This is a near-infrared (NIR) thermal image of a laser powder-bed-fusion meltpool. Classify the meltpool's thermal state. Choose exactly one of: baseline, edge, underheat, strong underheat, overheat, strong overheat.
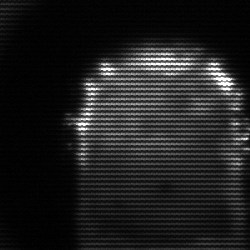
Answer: baseline